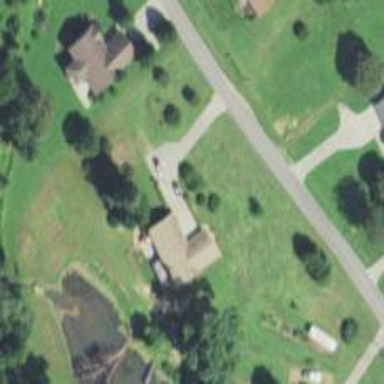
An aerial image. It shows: Driveway.